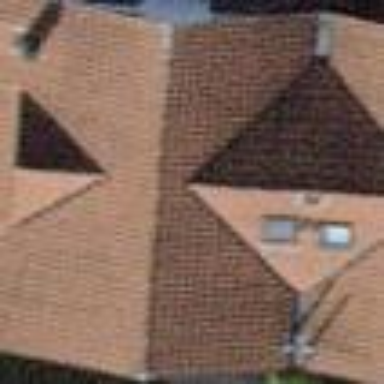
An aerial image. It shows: Semidetached house.